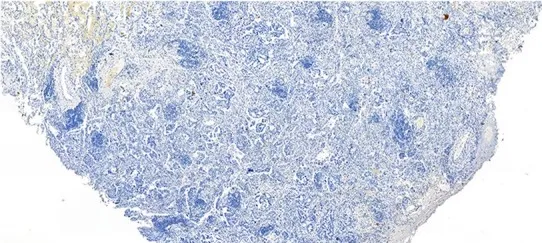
Histological evaluation of the patent's tumor. (C) Immunohistochemical staining for p40 (DeltaNp63).
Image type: pathology (immunostaining)